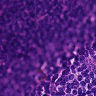
Metastatic tissue present: no